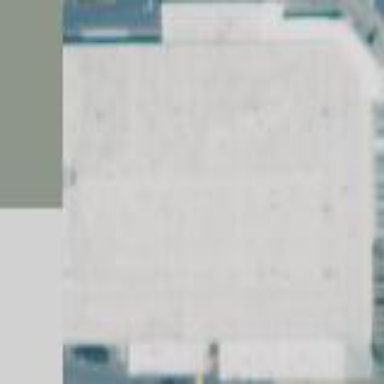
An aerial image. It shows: Retail building with wholesale shop.